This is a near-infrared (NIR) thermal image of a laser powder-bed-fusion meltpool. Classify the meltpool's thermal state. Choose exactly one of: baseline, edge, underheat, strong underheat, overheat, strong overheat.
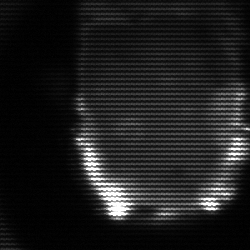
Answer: baseline